Question: I have an android activity that implements a custom dialog.The application is running ok but the dialog is too small,i want to display a bigger dialog.How can i achieve this?
Here is my layout xml
'''
<?xml version="1.0" encoding="utf-8"?>
<LinearLayout xmlns:android="http://schemas.android.com/apk/res/android"
android:layout_width="match_parent"
android:layout_height="match_parent"
android:background="@color/white"
android:orientation="vertical" >
<LinearLayout
android:layout_width="match_parent"
android:layout_height="wrap_content"
android:orientation="vertical"
android:background="@drawable/view_more_borders">
<LinearLayout
android:layout_width="match_parent"
android:layout_height="match_parent"
android:layout_weight="1"
android:orientation="horizontal"
android:layout_marginTop="4dp"
android:gravity="center_vertical">
<TextView
android:id="@+id/share_amount"
android:layout_width="0dp"
android:layout_height="wrap_content"
android:layout_weight="1"
android:text="Company Name:"
android:textAppearance="?android:attr/textAppearanceSmall"
android:textColor="@color/nice_blue"
android:typeface="sans" />
<TextView
android:id="@+id/textViewCompanyName"
android:layout_width="0dp"
android:layout_height="wrap_content"
android:layout_weight="1.80"
android:text=" "
android:textAppearance="?android:attr/textAppearanceSmall" />
</LinearLayout>
<LinearLayout
android:layout_width="match_parent"
android:layout_height="match_parent"
android:layout_weight="1"
android:layout_marginTop="4dp"
android:gravity="center_vertical">
<TextView
android:id="@+id/textView5"
android:layout_width="0dp"
android:layout_height="wrap_content"
android:layout_weight="1"
android:text="Price per share:"
android:textAppearance="?android:attr/textAppearanceSmall"
android:textColor="@color/nice_blue" />
<TextView
android:id="@+id/textViewprice_pershare"
android:layout_width="0dp"
android:layout_height="wrap_content"
android:layout_weight="2"
android:layout_alignBaseline="@+id/Yesterday"
android:layout_alignBottom="@+id/Yesterday"
android:layout_marginLeft="38dp"
android:fontFamily="sans-serif"
android:layout_toRightOf="@+id/company"
android:text=" "
android:textAppearance="?android:attr/textAppearanceSmall" />
</LinearLayout>
<LinearLayout
android:layout_width="match_parent"
android:layout_height="match_parent"
android:layout_weight="1"
android:layout_marginTop="4dp"
android:gravity="center_vertical">
<TextView
android:id="@+id/textView4"
android:layout_width="0dp"
android:layout_height="wrap_content"
android:layout_weight="1"
android:text="Total cost:"
android:textAppearance="?android:attr/textAppearanceSmall"
android:textColor="@color/nice_blue" />
<TextView
android:id="@+id/textview_totalcost"
android:layout_width="0dp"
android:layout_height="wrap_content"
android:layout_weight="2"
android:layout_alignBaseline="@+id/Yesterday"
android:layout_alignBottom="@+id/Yesterday"
android:layout_marginLeft="38dp"
android:fontFamily="sans-serif"
android:layout_toRightOf="@+id/company"
android:text=" "
android:textAppearance="?android:attr/textAppearanceSmall" />
</LinearLayout>
<LinearLayout
android:layout_width="match_parent"
android:layout_height="match_parent"
android:layout_weight="1"
android:layout_marginTop="4dp"
android:gravity="center_vertical">
<TextView
android:id="@+id/textView3"
android:layout_width="0dp"
android:layout_height="wrap_content"
android:layout_weight="1"
android:text="Number of shares:"
android:textAppearance="?android:attr/textAppearanceSmall"
android:textColor="@color/nice_blue" />
<EditText
android:id="@+id/shareNumber"
android:layout_width="0dp"
android:layout_weight="2"
android:layout_height="wrap_content"
android:inputType="number"
android:fontFamily="sans-serif"
android:textSize="12sp"
>
<requestFocus />
</EditText>
</LinearLayout>
<LinearLayout
android:layout_width="match_parent"
android:layout_height="match_parent"
android:layout_weight="1"
android:layout_marginTop="4dp"
android:gravity="center_vertical">
<TextView
android:id="@+id/textView2"
android:layout_width="0dp"
android:layout_height="wrap_content"
android:layout_weight="1"
android:text="Payment method:"
android:textAppearance="?android:attr/textAppearanceSmall"
android:textColor="@color/nice_blue" />
<Spinner
android:id="@+id/spinner_paymentmode"
android:layout_width="0dp"
android:layout_height="wrap_content"
android:layout_weight="2" />
</LinearLayout>
</LinearLayout>
<Button
android:id="@+id/button_buy_shares"
style="@style/ButtonText"
android:layout_width="match_parent"
android:layout_height="wrap_content"
android:background="@drawable/blue_button"
android:text="Buy" />
'''
And here is my output.I want to increase the width and height of the dialog.

And my java file
'''
public class MyDialogFragment extends DialogFragment {
public MyDialogFragment() {
}
private EditText mEditText;
@Override
public View onCreateView(LayoutInflater inflater, ViewGroup container,
Bundle savedInstanceState) {
View view = inflater.inflate(R.layout.dialogfragment, container);
// mEditText = (EditText) view.findViewById(R.id.txt_your_name);
// getDialog().setTitle("Hello");
getDialog().requestWindowFeature(Window.FEATURE_NO_TITLE);
return view;
}
}
'''
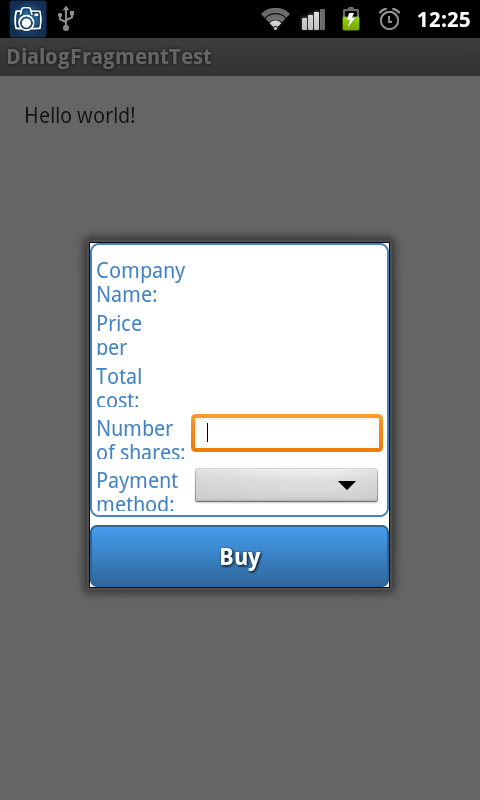
Answer: Change your dialog dimension on runtime:
'''
yourDialog.show();
yourDialog.getWindow().setLayout((6 * width)/7, LayoutParams.WRAP_CONTENT);
'''
You can do that for both dimension, in my example i only changed the width.
Hope it helps!
EDIT
I forgot to mention where i took width:
'''
DisplayMetrics metrics = getResources().getDisplayMetrics();
int width = metrics.widthPixels;
int height = metrics.heightPixels;
'''
EDIT 2
Try this code:
'''
Dialog yourDialog = dialogFragment.getDialog();
yourDialog.getWindow().setLayout((6 * width)/7, (4 * height)/5);
'''